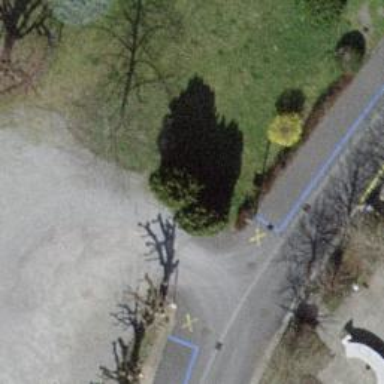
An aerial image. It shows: Evergreen needle-leaved tree in park with tartan surface. The playground has horse theme.